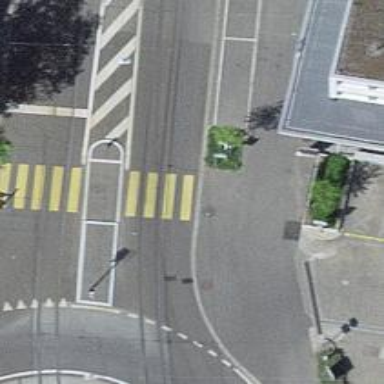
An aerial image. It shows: Tram level crossing on railway.